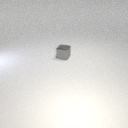
small gray metal cube